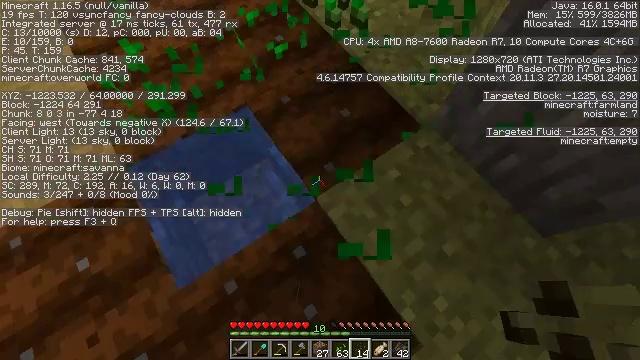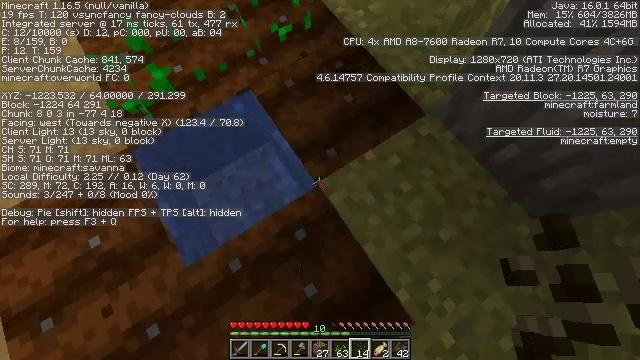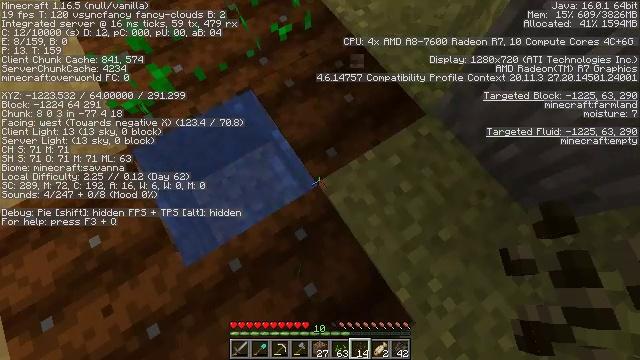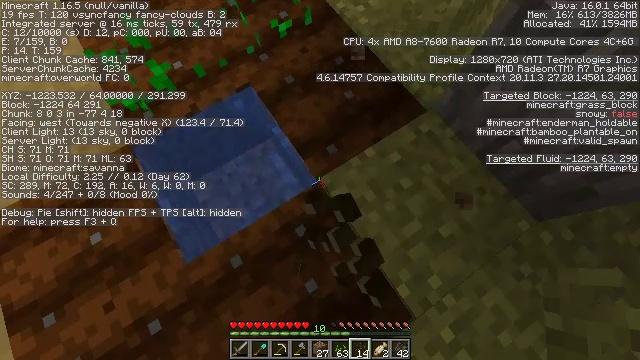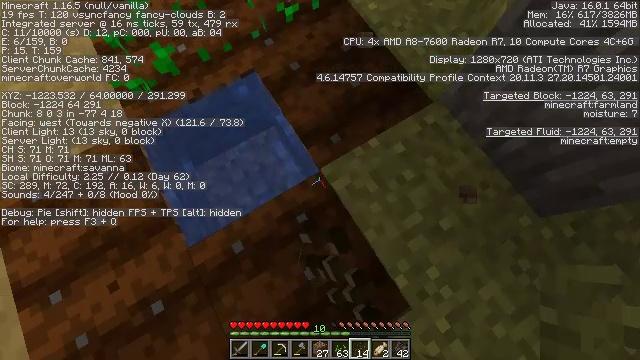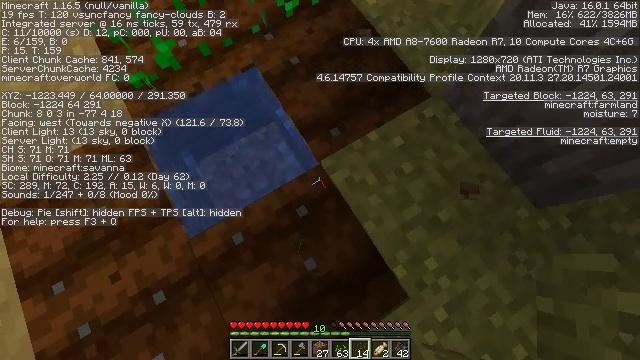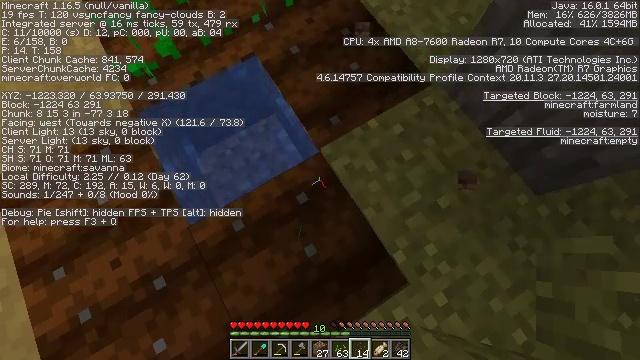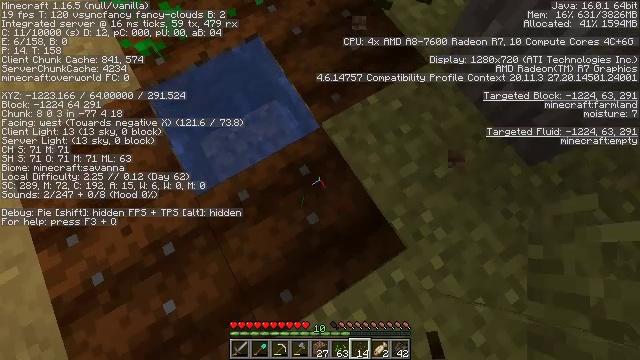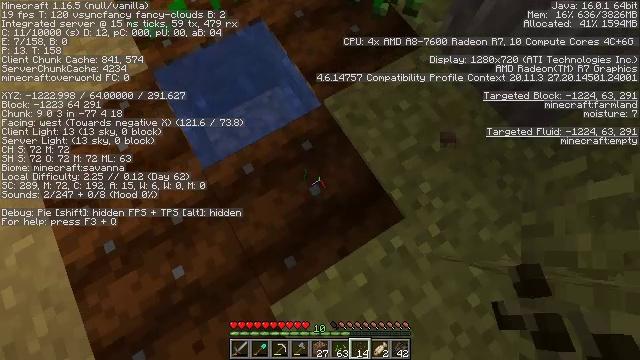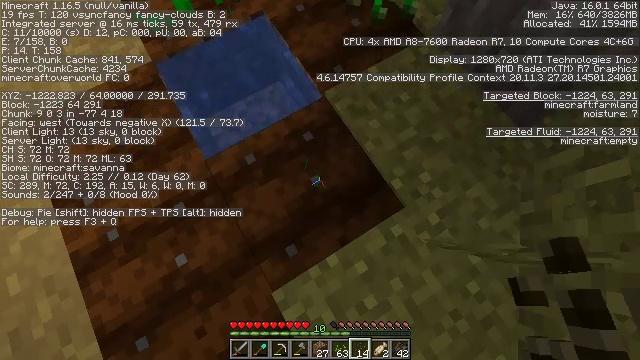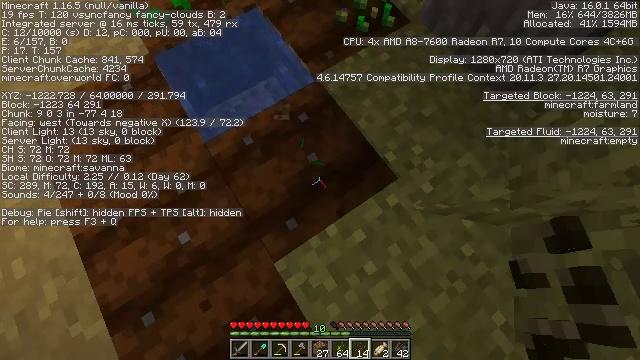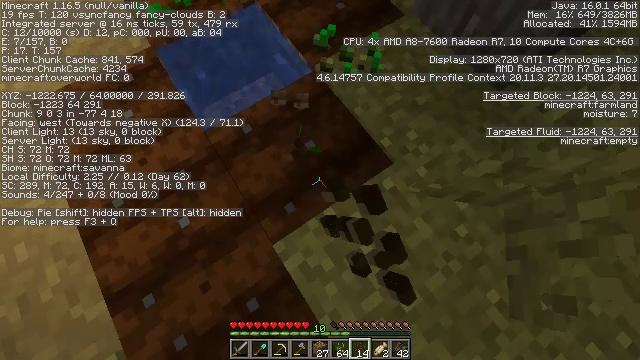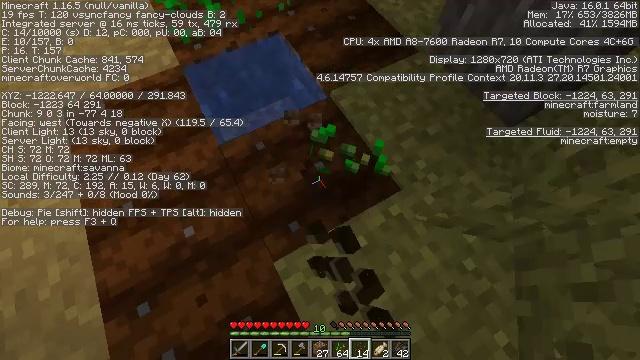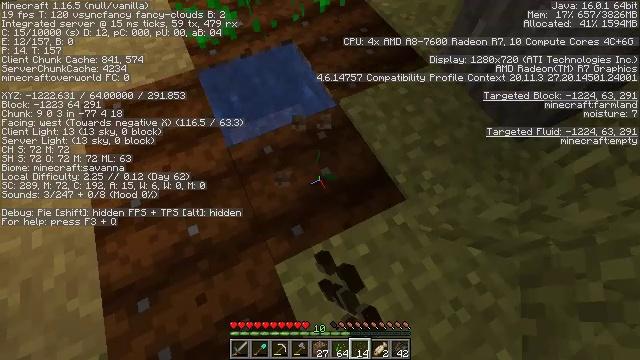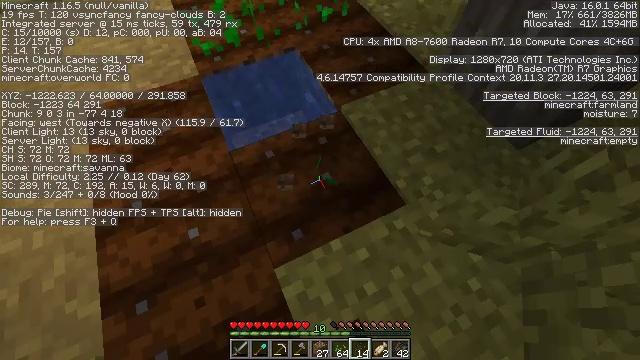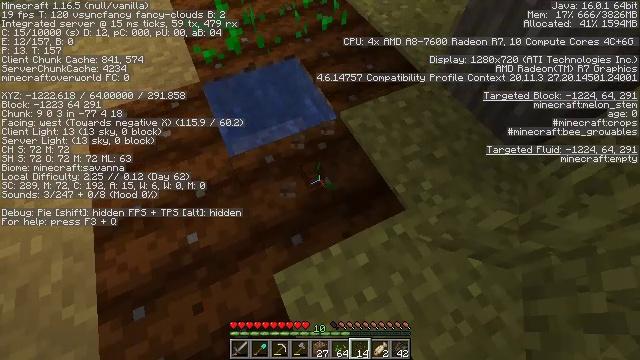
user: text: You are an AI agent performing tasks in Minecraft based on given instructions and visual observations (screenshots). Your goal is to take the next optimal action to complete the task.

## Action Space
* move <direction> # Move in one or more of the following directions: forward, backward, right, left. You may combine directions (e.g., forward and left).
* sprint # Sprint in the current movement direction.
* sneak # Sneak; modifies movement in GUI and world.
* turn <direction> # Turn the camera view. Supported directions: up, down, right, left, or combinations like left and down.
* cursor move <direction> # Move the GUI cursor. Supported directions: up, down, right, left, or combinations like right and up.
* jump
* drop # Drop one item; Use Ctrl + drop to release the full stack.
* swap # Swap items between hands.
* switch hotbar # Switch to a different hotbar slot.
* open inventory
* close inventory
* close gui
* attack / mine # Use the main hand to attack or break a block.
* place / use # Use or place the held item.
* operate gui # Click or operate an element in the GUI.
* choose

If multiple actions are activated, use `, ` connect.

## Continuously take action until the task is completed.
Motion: motion action
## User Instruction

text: Mine the melon stem to gather resources.
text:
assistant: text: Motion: turn left and down
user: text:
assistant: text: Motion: attack / mine
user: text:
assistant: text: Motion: attack / mine
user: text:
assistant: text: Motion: turn left and down
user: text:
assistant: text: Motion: move back
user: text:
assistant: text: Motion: move back
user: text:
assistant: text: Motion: move back
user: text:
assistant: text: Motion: move back
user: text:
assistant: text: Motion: move back
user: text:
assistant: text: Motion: turn right and up, attack / mine
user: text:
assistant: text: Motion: turn up, attack / mine
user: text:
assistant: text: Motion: turn left and up, attack / mine
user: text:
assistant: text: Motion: turn left and up
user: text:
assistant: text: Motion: turn up
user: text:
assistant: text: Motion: turn up
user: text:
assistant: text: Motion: no_op
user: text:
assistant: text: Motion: no_op
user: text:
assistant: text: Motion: attack / mine
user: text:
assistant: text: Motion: attack / mine
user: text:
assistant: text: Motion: attack / mine
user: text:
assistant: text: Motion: attack / mine
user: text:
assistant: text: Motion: turn right
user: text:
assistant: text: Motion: no_op
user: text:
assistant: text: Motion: no_op